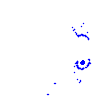
Particle: pion